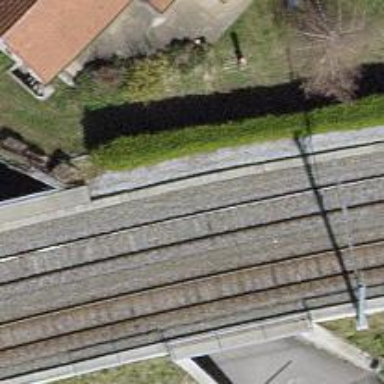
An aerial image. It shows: Railway bridge with electrified contact lines. It is siding with one track.